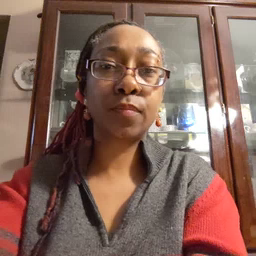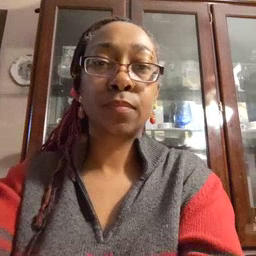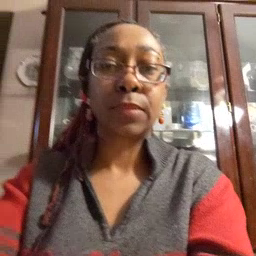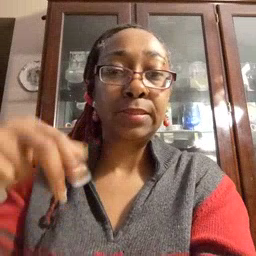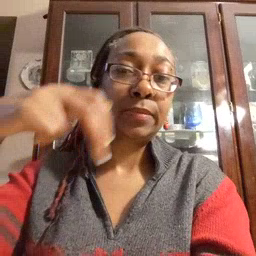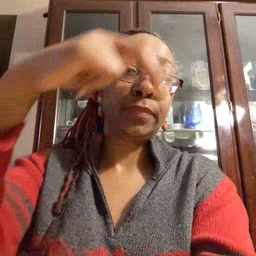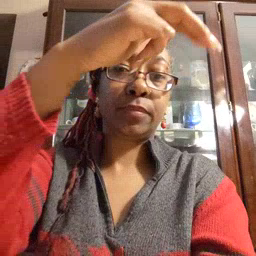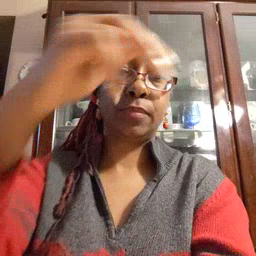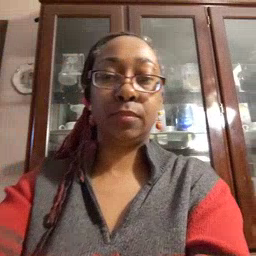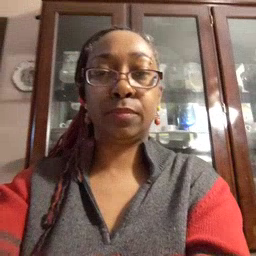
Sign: stairs